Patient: sex M, age 35
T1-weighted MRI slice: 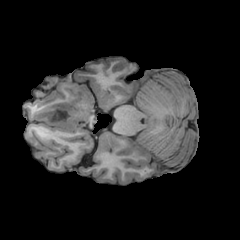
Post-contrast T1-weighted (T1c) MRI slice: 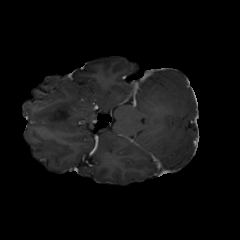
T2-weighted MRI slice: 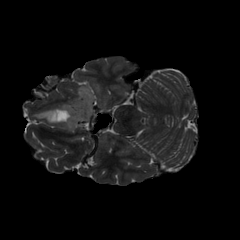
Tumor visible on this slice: yes
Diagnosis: Astrocytoma, IDH-mutant
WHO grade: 3